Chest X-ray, PA view. Patient: 51 years old, sex M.
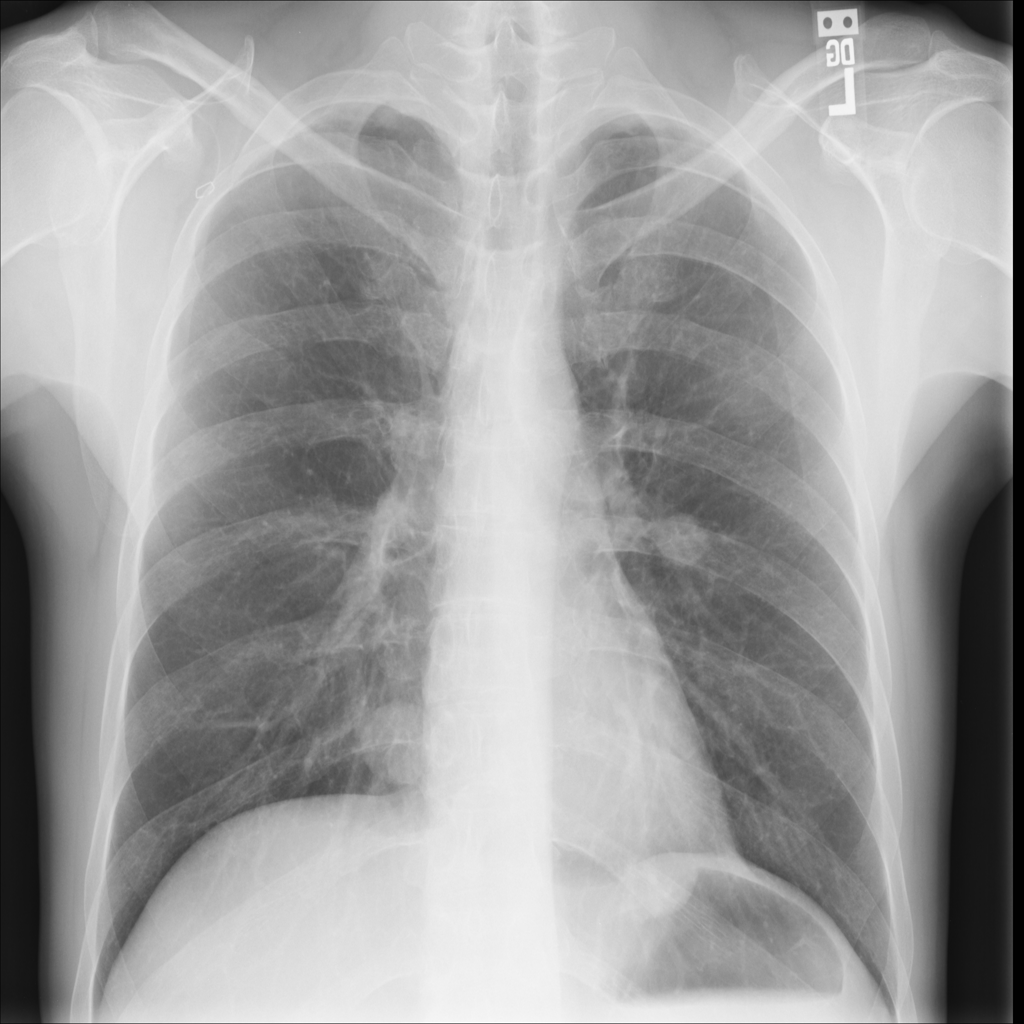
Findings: No Finding